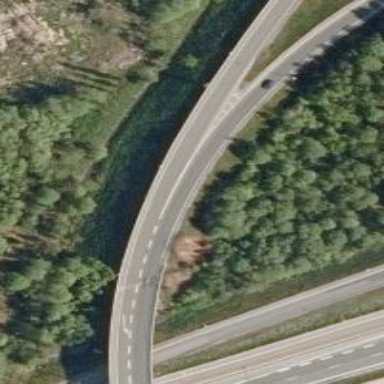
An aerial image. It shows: Asphalt trunk link road.